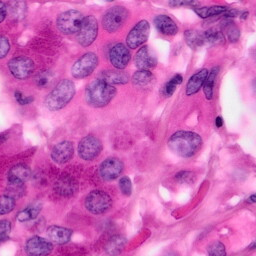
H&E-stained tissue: Pancreatic